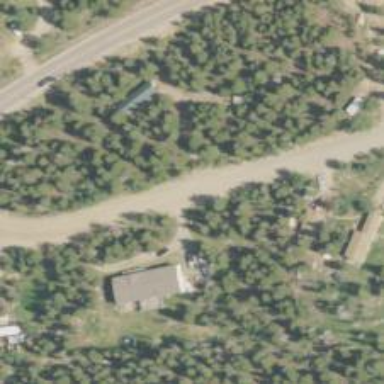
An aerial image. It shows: Driveway leading to service road.